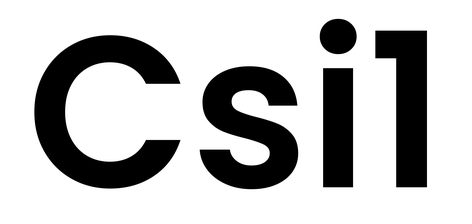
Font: Poppins-SemiBold